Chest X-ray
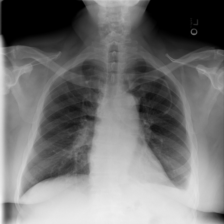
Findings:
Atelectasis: negative
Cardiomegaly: negative
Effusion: positive
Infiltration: negative
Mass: negative
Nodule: negative
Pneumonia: negative
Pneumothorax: negative
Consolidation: negative
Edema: negative
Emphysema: negative
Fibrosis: negative
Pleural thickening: negative
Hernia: negative